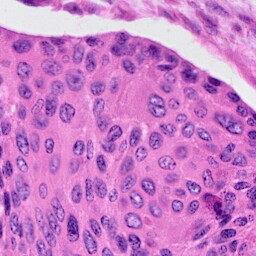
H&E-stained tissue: Cervix